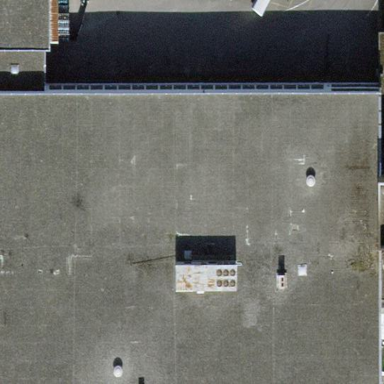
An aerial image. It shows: Industrial building.